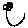
Label: flower